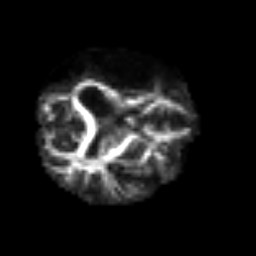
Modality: FA
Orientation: axial
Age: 46
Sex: male
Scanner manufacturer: siemens
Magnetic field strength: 3 T
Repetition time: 3.2 s
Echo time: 0.081 s